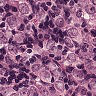
Metastatic tissue present: yes